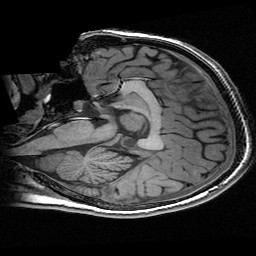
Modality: T1w
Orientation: sagittal
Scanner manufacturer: ge
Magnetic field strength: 3 T
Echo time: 0.00318 s